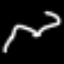
Label: squiggle